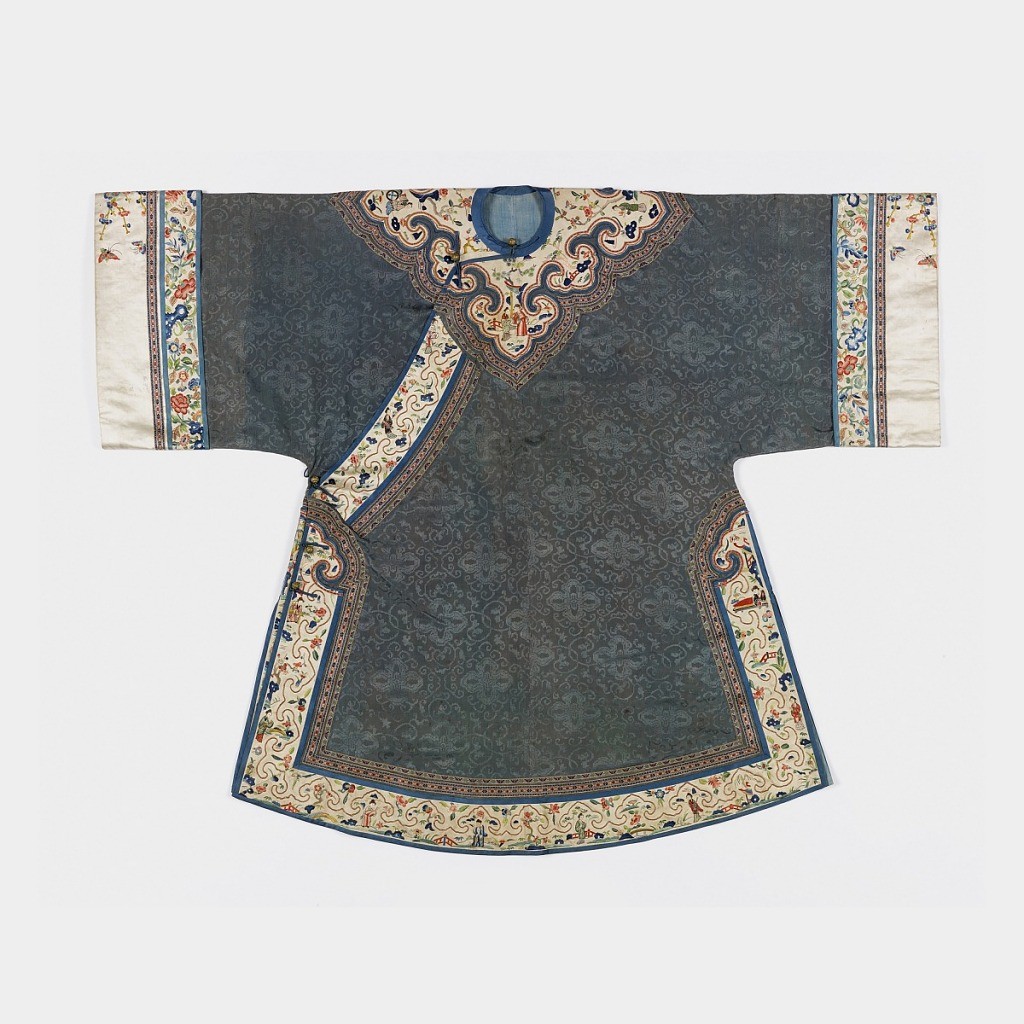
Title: Woman's short coat
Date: early 19th century
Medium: silk, metallic yarns Technique: embroidered on damask weave
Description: Short coat hand-sewn with wide sleeves, small round neck opening, and overlap buttoned at neck with two ball buttons and at right side seam with three buttons. Body of dark gray silk with woven pattern of scrolls and cruciform figures in staggered rows. Around the neck, sleeves, front and lower edges is a border of white satin embroidered with landscapes, figures and flowers in silk satin stitch and couched metal threads. The white border is framed by narrow borders of blue satin and two metal brocaded gallooms in different widths.